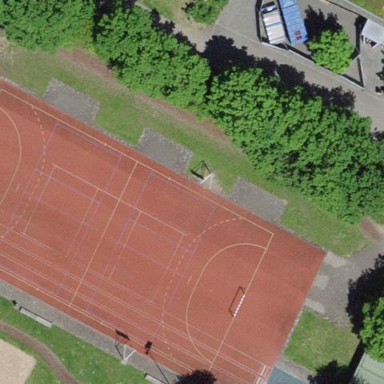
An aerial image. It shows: Track made of woodchips in leisure land area.